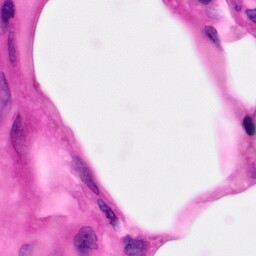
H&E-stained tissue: Pancreatic